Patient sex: M
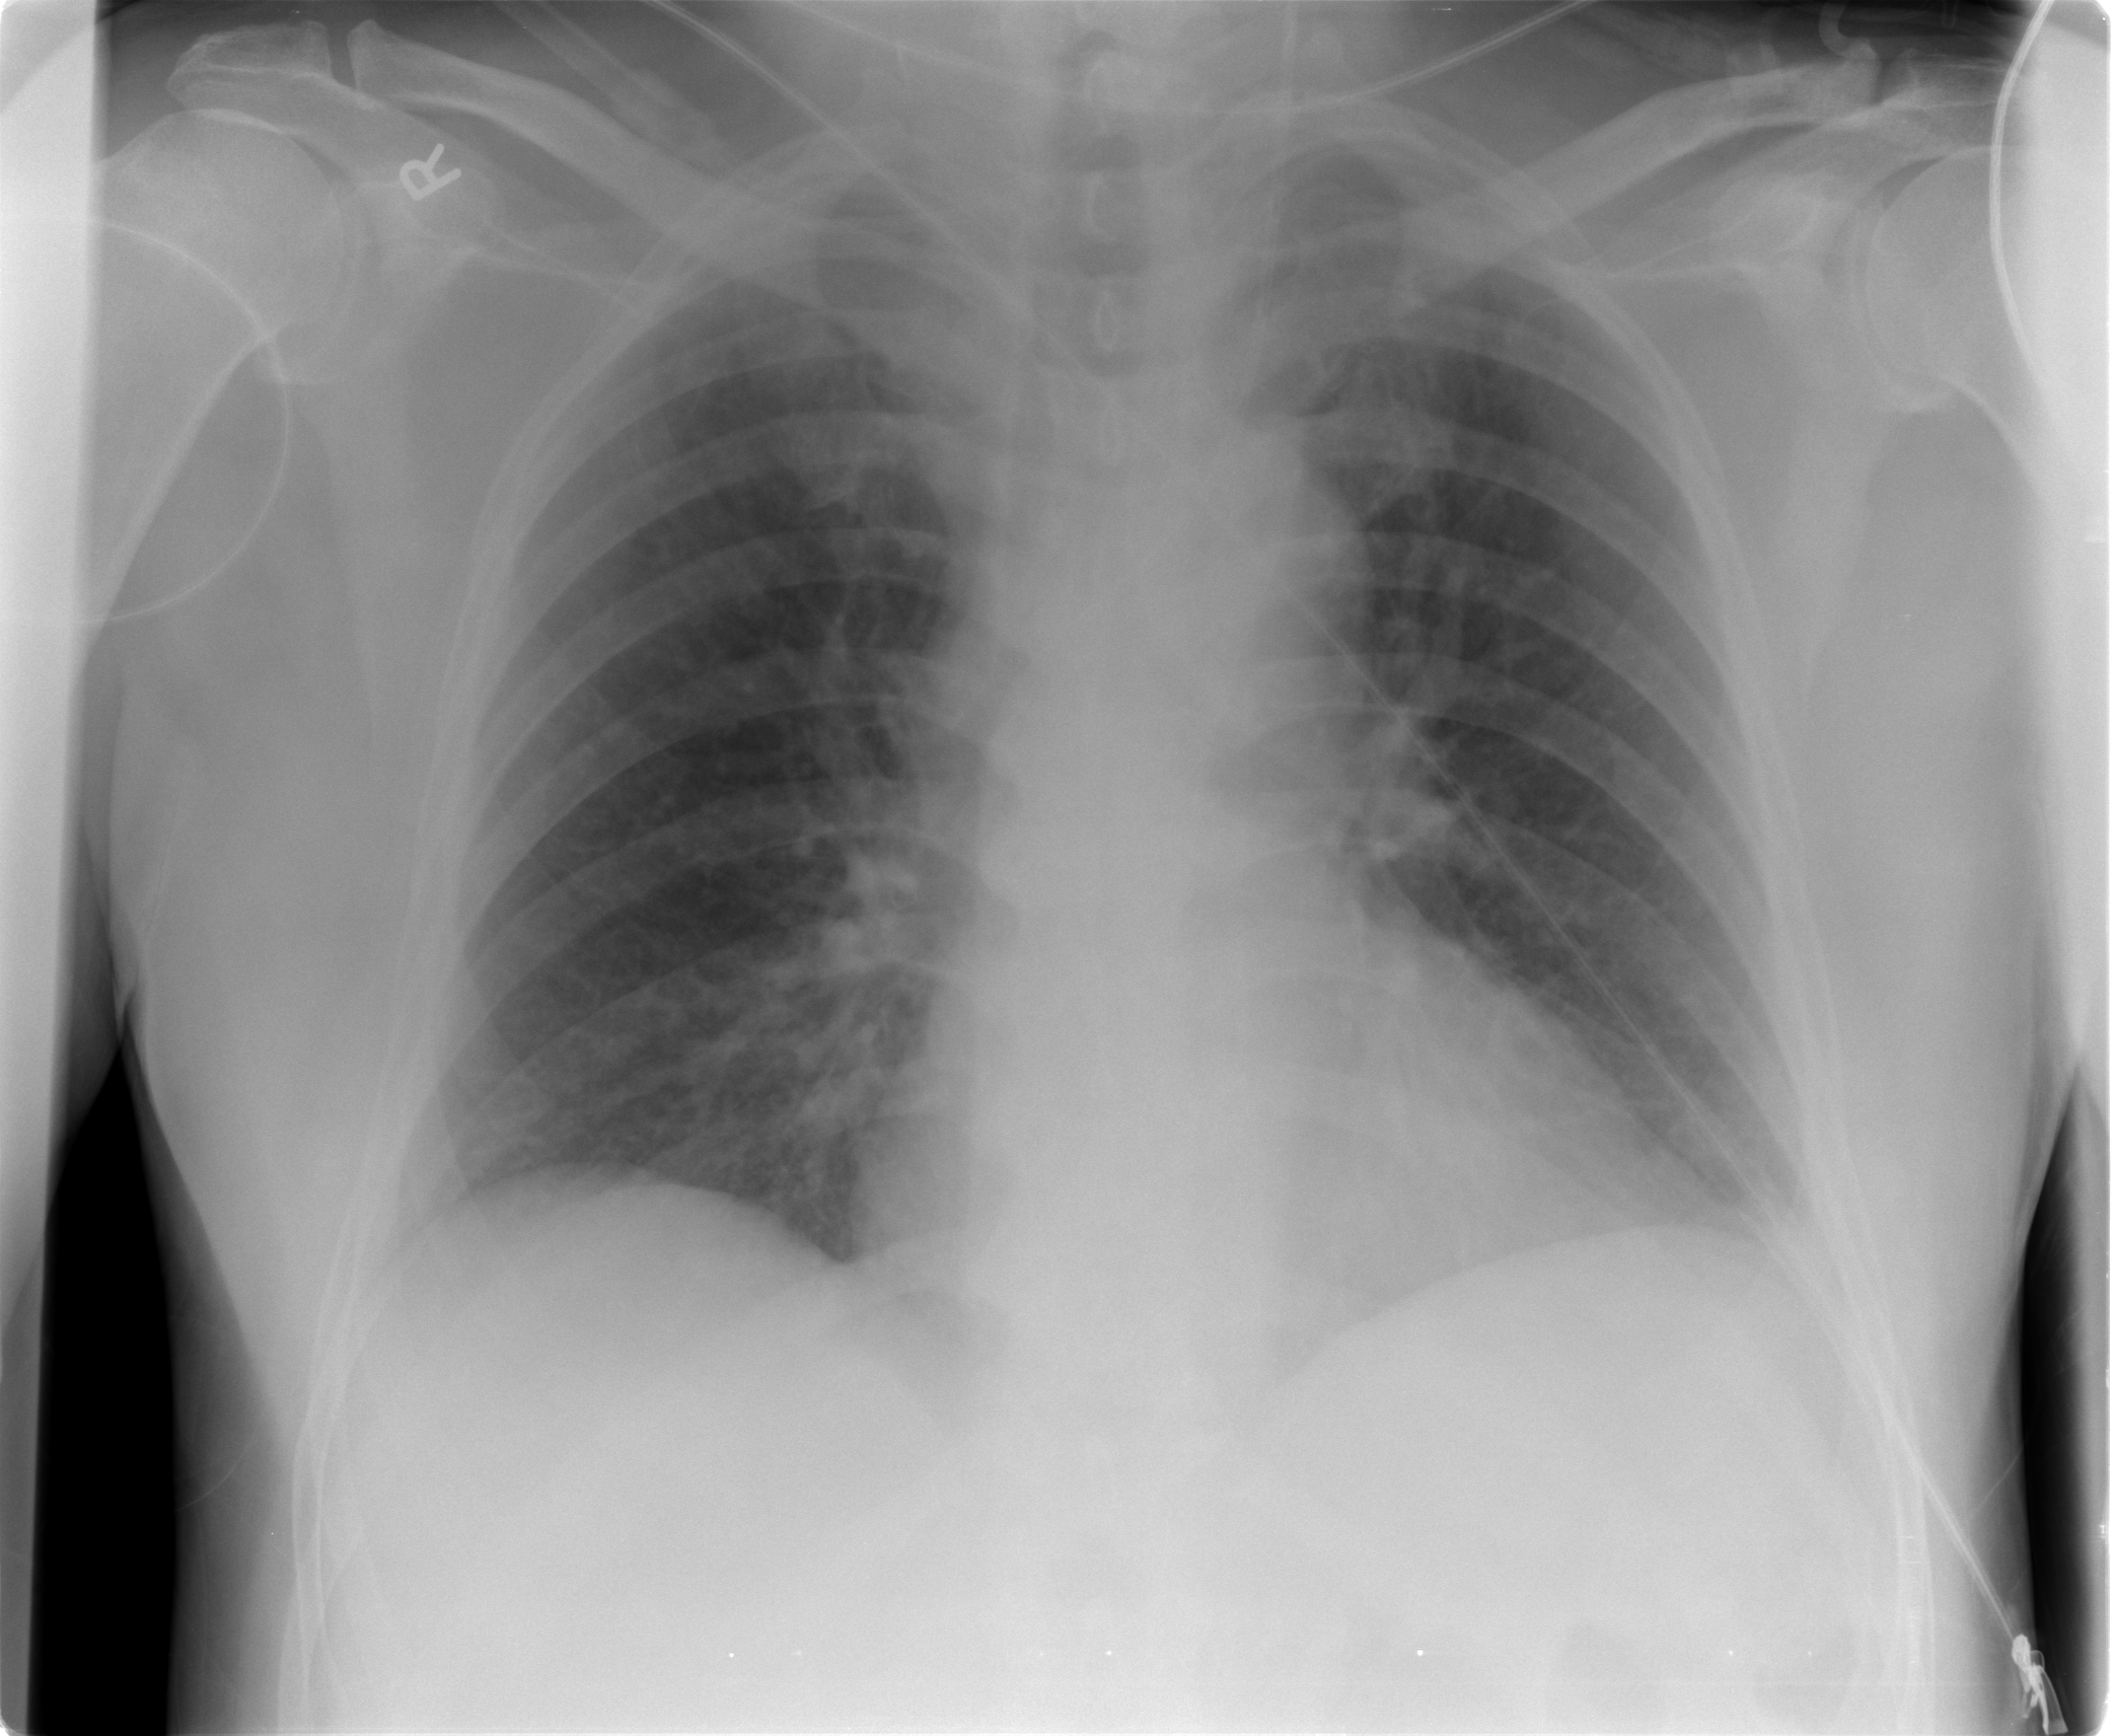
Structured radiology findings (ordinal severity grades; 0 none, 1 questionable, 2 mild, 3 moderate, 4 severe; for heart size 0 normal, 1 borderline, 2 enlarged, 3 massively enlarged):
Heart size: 0
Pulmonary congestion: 0
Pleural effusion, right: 1
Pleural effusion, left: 1
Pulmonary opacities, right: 0
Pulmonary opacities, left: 0
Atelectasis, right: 2
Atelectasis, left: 2